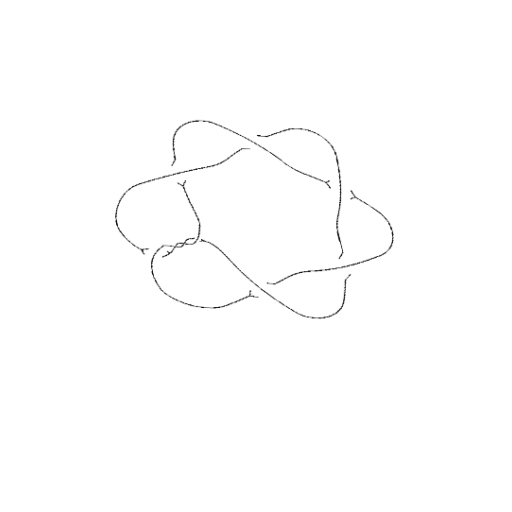
Crossing number: 9